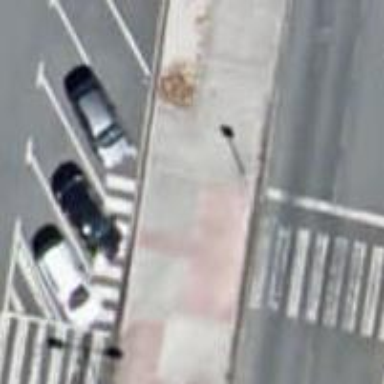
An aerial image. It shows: Sidewalk.